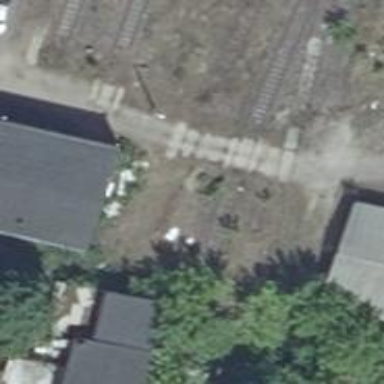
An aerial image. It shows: Disused railway.